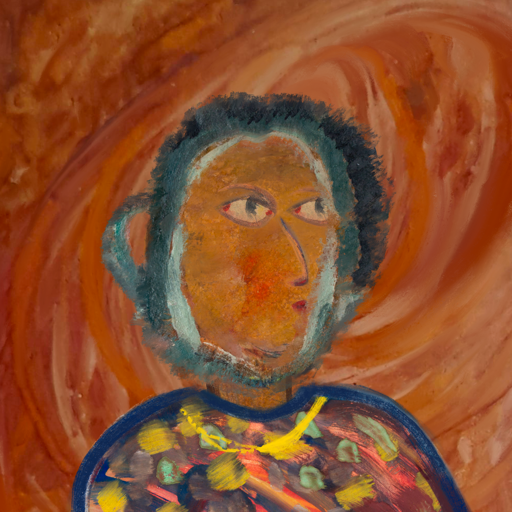
Background: Pious_Lady, Head And Neck Side: Pipe, Face Side: GypsyMother, Bust: Mother_And_Son_Mother, Hair Side: Boggyland, Head Accessory: Blank, Second Necklace: Blank, Necklace: Irani_1, Baby: Blank